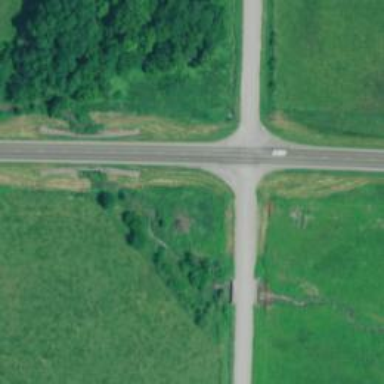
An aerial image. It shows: Unclassified road.